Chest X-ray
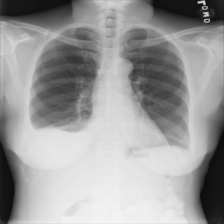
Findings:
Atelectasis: positive
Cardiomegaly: negative
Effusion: negative
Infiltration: negative
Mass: negative
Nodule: negative
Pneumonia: negative
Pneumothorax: negative
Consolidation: negative
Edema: negative
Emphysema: negative
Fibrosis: negative
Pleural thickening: negative
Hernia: negative